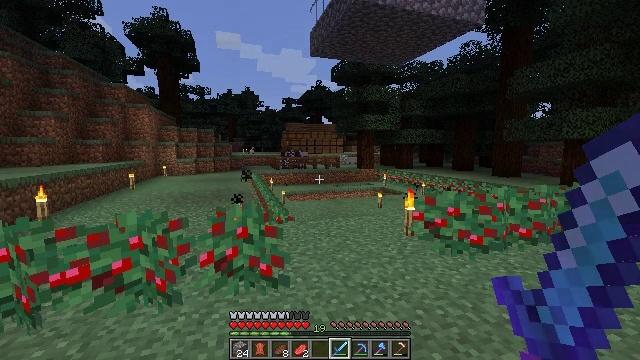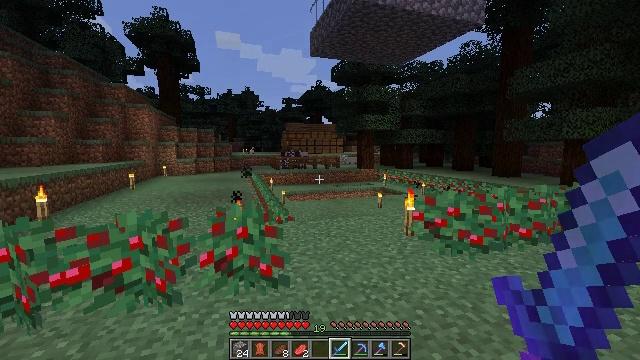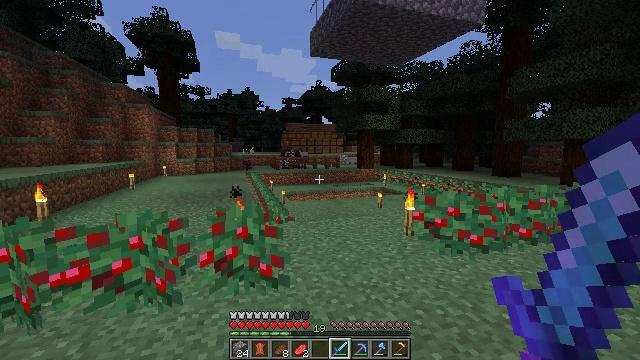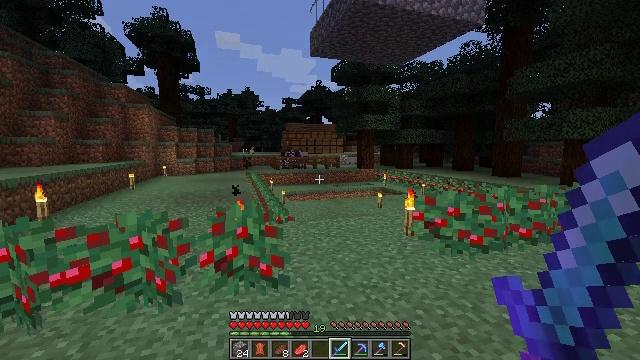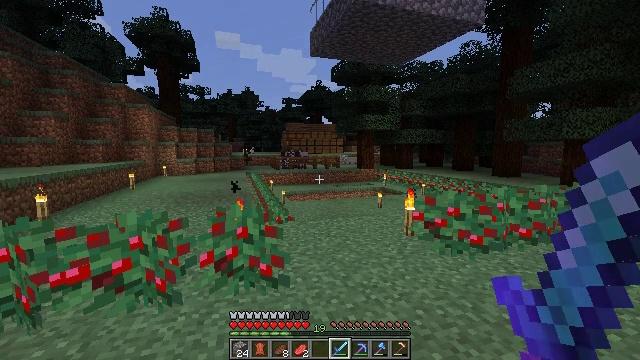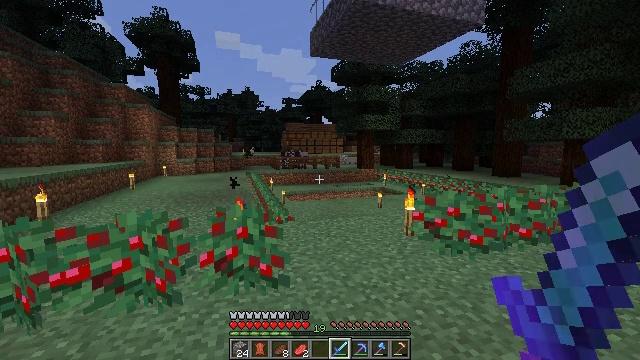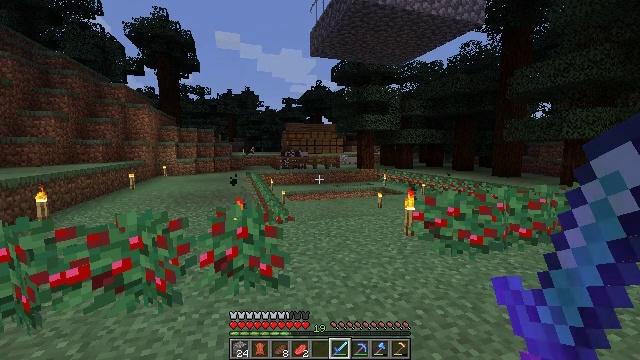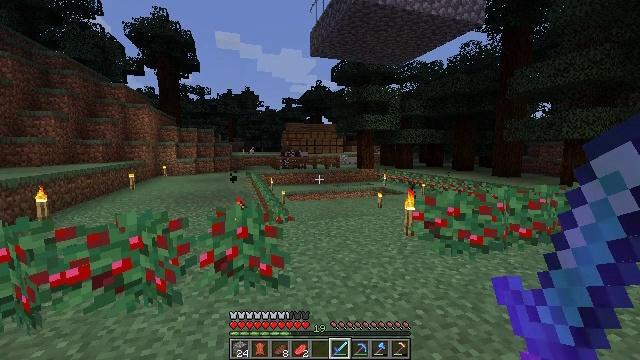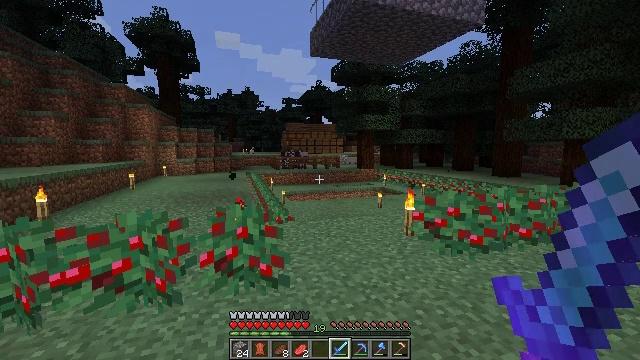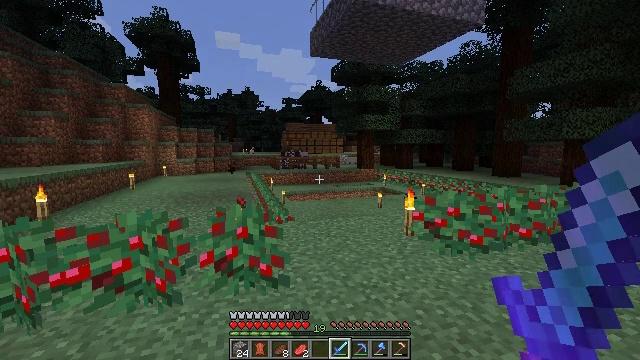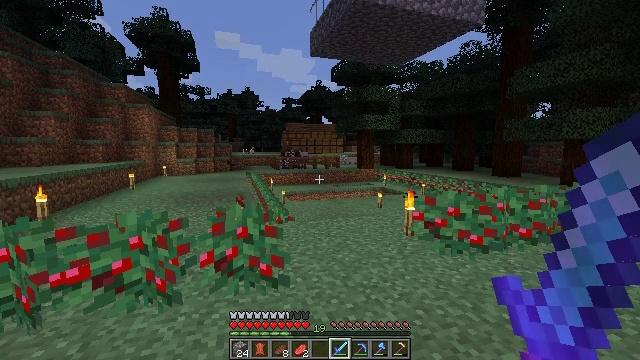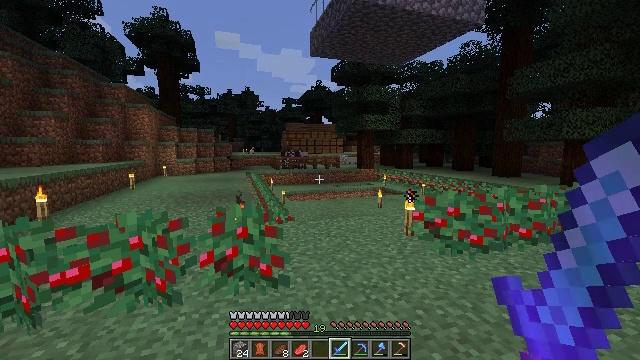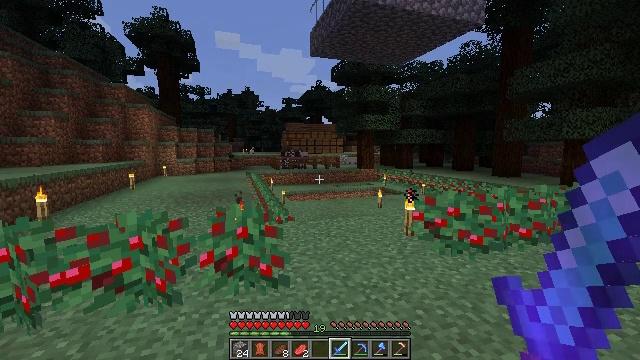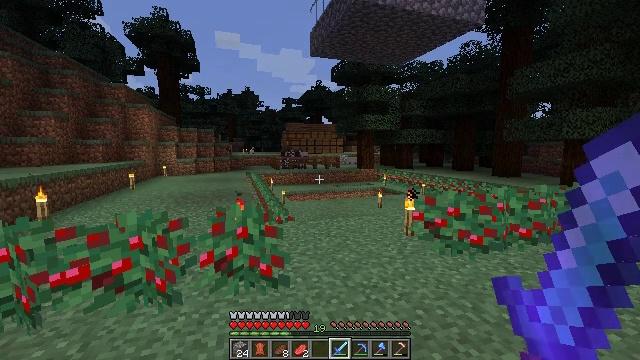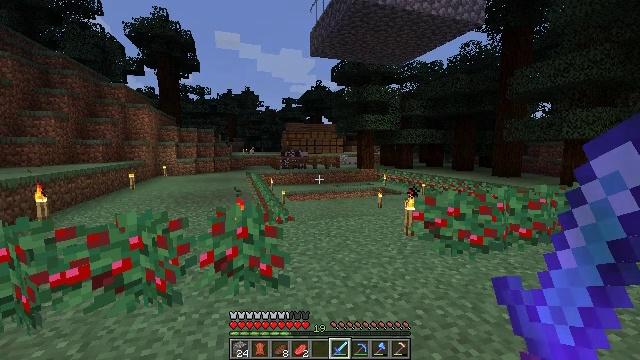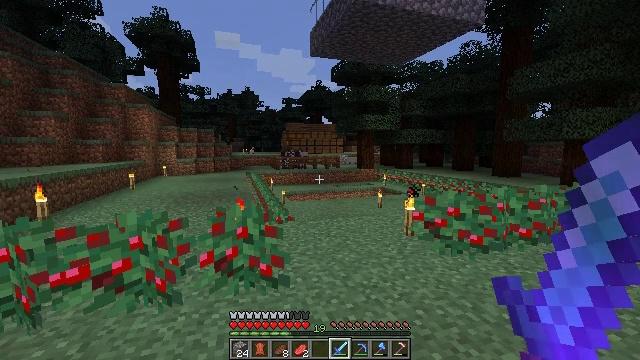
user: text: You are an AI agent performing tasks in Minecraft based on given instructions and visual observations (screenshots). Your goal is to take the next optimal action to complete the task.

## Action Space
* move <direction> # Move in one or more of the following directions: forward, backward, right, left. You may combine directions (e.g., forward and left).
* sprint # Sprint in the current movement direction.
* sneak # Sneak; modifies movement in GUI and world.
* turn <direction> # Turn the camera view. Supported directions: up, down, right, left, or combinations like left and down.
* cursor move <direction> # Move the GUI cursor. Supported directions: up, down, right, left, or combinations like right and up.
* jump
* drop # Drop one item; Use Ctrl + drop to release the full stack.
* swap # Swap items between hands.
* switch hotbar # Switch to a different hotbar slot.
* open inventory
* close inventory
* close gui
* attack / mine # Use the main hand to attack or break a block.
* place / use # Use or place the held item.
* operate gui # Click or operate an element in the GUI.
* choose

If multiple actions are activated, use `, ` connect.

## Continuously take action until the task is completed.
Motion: motion action
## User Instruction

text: Destroy the wheat to collect it.
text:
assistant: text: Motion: no_op
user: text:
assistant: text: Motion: no_op
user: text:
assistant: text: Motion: no_op
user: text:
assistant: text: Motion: no_op
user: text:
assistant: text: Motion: no_op
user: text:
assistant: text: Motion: no_op
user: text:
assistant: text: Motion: no_op
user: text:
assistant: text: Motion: no_op
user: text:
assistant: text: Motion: no_op
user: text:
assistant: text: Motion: no_op
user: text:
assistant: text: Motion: no_op
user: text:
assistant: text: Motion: no_op
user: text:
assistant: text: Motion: no_op
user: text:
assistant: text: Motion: no_op
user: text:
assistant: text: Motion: no_op
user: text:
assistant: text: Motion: no_op
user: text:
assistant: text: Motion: no_op
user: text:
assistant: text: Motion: no_op
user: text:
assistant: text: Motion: no_op
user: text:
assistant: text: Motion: no_op
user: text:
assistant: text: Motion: no_op
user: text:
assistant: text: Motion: no_op
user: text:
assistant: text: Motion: no_op
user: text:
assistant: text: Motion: no_op
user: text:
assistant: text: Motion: no_op
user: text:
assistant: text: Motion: no_op
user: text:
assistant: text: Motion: no_op
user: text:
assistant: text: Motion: no_op
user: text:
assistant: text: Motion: no_op
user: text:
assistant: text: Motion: no_op